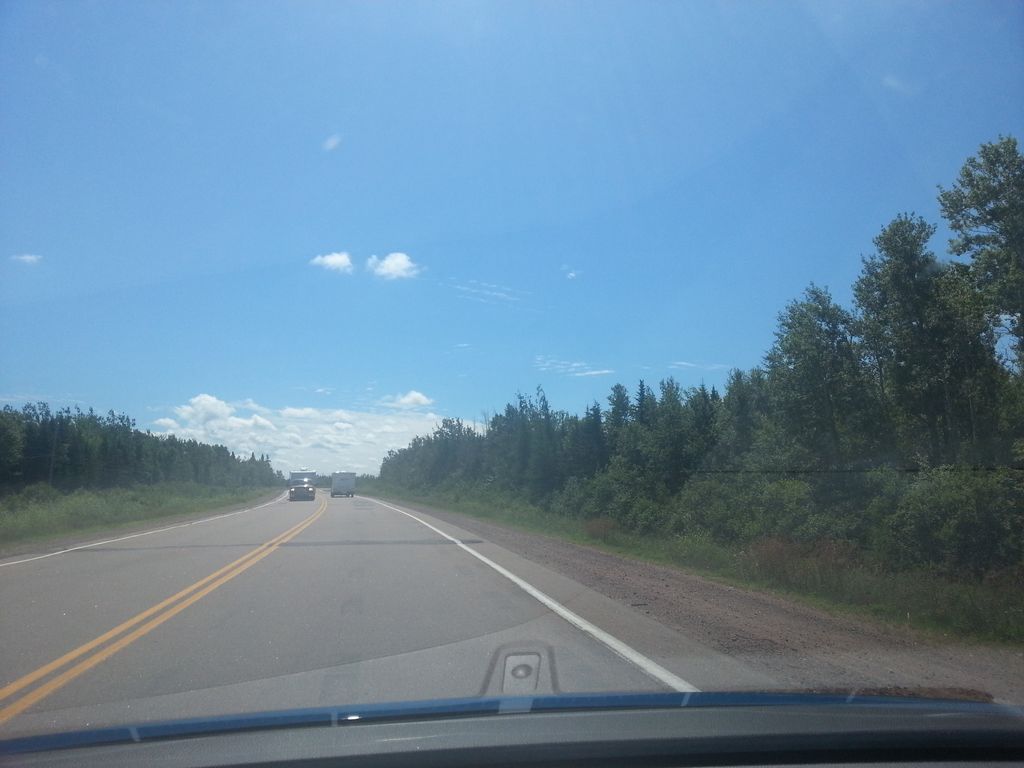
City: charlottetown